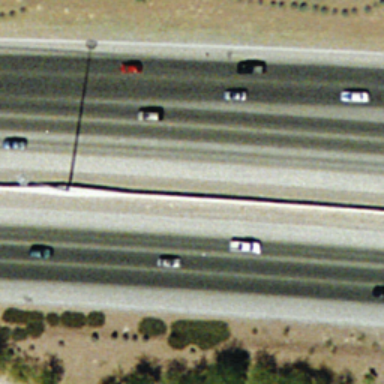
There are two straight freeways closed together .